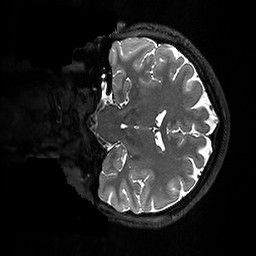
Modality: T2w
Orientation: coronal
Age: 27
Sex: female
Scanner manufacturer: ge
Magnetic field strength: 3 T
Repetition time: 3.202 s
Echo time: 0.06643 s